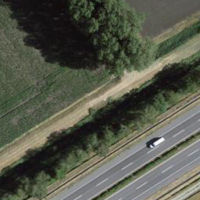
EUNIS habitat code: 57
Species observed at this site:
Cygnus olor